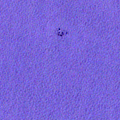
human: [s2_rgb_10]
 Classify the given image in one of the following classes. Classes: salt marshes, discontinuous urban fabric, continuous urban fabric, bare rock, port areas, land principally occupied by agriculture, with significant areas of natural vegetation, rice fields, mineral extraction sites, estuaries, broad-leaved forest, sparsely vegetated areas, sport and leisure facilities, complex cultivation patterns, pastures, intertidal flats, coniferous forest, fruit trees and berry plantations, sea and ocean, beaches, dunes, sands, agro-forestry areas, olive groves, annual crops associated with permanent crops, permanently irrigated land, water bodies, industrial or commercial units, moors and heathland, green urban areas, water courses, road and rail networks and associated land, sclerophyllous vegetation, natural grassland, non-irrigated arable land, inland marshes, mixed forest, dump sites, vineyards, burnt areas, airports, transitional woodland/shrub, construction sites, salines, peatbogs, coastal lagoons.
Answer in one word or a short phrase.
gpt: water bodies